Question: Is it possible to control the length and distance between dashed border strokes in CSS?
This example below displays differently between browsers:
'''
div {
border: dashed 4px #000;
padding: 20px;
display: inline-block;
}
'''
'''
<div>I have a dashed border!</div>
'''
Big differences: IE 11 / Firefox / Chrome

Are there any methods that can provide greater control of the dashed borders appearance?
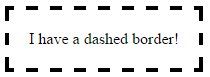
Answer: Css render is browser specific and I don't know any fine tuning on it, you should work with images as recommended by Ham.
Reference: <URL>